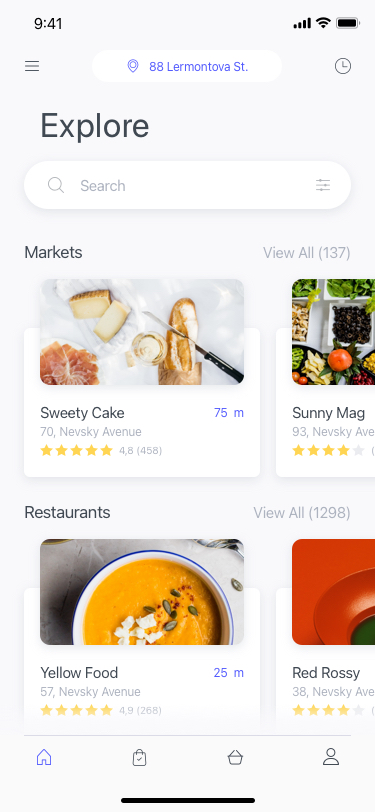
Text in this UI design:
4,9 (268)
Yellow Food
25  m
57, Nevsky Avenue
(16)
Red Rossy
38, Nevsky Avenue
View All (1298)
Restaurants
4,8 (458)
Sweety Cake
75  m
70, Nevsky Avenue
(16)
Sunny Mag
93, Nevsky Avenue
View All (137)
Markets
Explore
View All (765)
Snacks & Drinks